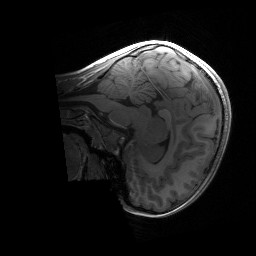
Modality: T1w
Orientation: sagittal
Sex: female
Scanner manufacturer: siemens
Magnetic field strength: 3 T
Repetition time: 1.9 s
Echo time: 0.00243 s